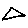
Label: triangle